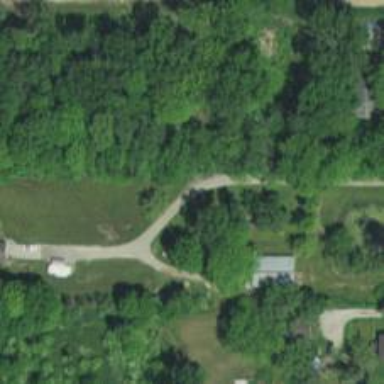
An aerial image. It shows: Driveway.